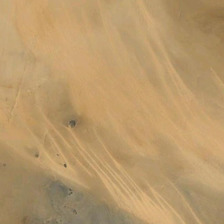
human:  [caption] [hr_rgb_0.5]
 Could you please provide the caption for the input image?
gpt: this is a large piece of yellow desert .

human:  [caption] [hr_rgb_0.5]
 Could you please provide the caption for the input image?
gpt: this is a large piece of yellow desert .

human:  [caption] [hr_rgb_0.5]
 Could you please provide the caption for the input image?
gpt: this is a large piece of yellow desert .

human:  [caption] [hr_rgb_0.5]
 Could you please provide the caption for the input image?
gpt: this is a large piece of yellow desert .

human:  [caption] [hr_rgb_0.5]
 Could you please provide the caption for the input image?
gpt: this is a large piece of yellow desert .